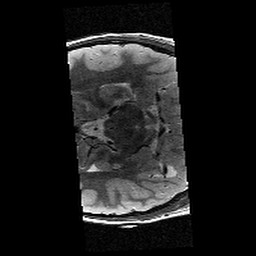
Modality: T2w
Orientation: axial
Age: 11
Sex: male
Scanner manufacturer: siemens
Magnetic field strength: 3 T
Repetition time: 9.23 s
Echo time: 0.067 s